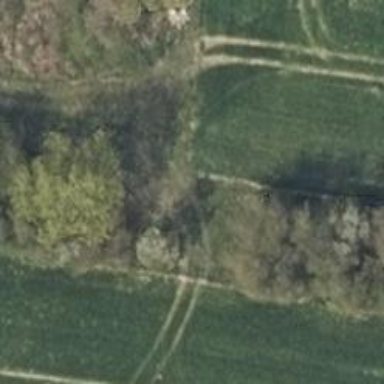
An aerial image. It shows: Row of deciduous broadleaved trees.